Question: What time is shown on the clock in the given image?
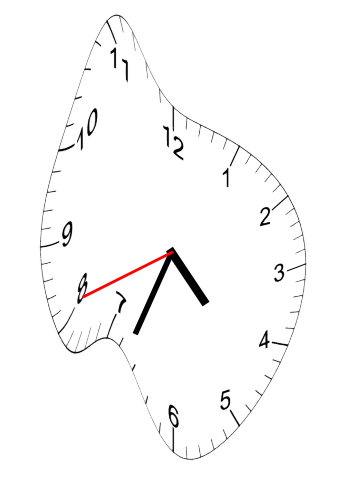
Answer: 04:33:41